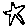
Label: star